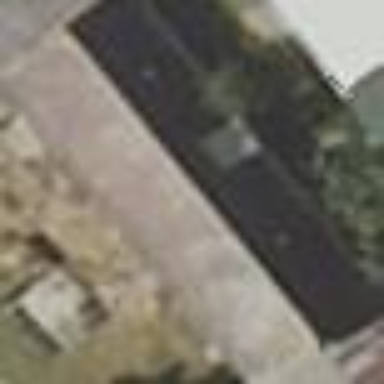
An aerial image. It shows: Shed.